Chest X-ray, PA view. Patient: 27 years old, sex F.
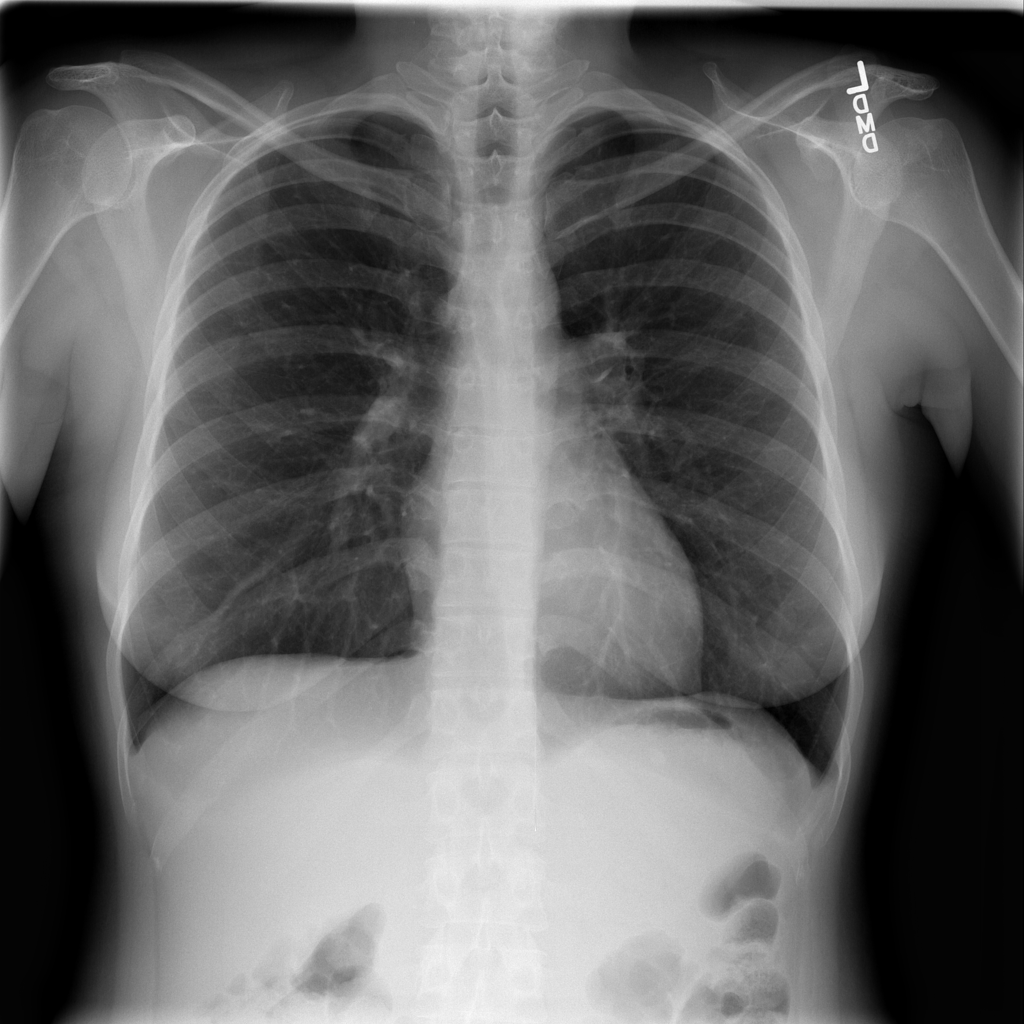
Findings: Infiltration